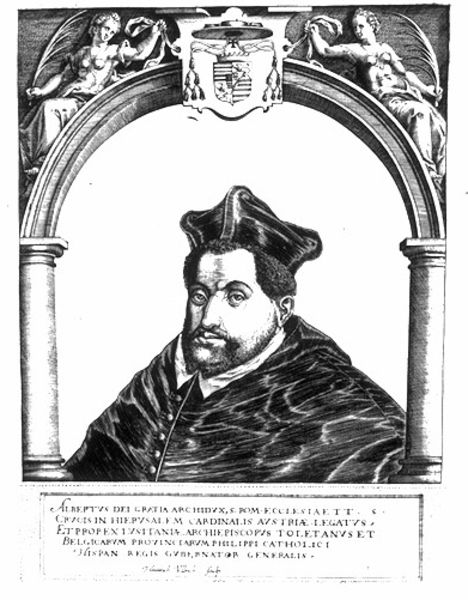
Titel: Bildnis des Erzherzogs Albrecht von Österreich
Künstler: Heinrich Ulrich
Institution: (Seriendruck)
Schlagwörter: feder, kopf, mann, umhang, frauen, frau, hut, ohr, schwarz, säule, säulen, weiss, blick, bart, hemd, kappe, mütze, architektur, augen, band, federn, gesicht, kragen, samt, bildnis, portrait, porträt, geistlicher, gewand, haare, kutte, mantel, brustbild, kinn, knopf, schulter, seide, engel, kopfbedeckung, schrift, rahmung, bogen, grafik, figuren, rundbogen, bischof, dick, ernst, inschrift, büste, farn, nackte, dreiviertelansicht, knöpfe, hemdkragen, knopfleiste, fett, schimmer, arkade, druck, schwarzweiss, stich, text, kardinal, rom, halbkreis, wappen, talar, halbprofil, musen, klerus, gelehrter, dorisch, kupferstich, allegorien, quasten, taxt, ädikula, latein, lateinisch, reformation, jungfrauen, seriendruck, genien, doktorhut, bischoff, knopfleite, kardinalshut, stcih, pelerine, bommeln, 1530, olzschnitt, #druck#, scriftsteller